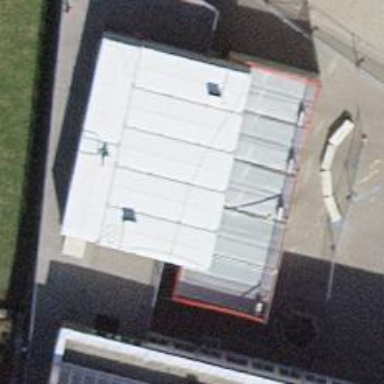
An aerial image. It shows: View of roof of building.